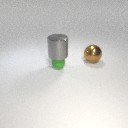
large brown metal sphere behind small green rubber sphere